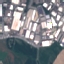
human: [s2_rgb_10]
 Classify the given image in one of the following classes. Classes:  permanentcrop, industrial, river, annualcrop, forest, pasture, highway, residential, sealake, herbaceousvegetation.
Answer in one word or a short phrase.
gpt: Industrial